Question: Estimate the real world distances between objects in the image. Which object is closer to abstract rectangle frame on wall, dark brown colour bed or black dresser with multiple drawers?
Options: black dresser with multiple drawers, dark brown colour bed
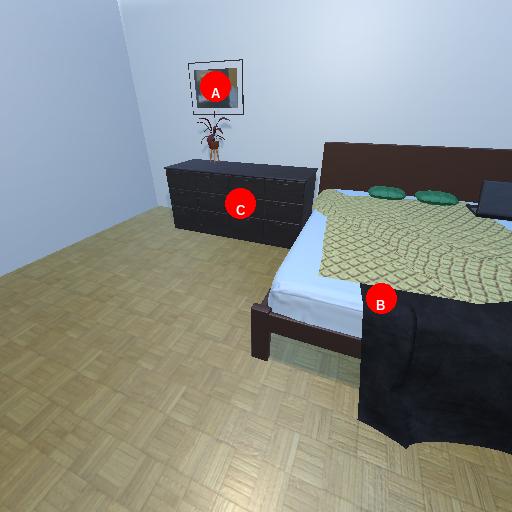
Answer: black dresser with multiple drawers